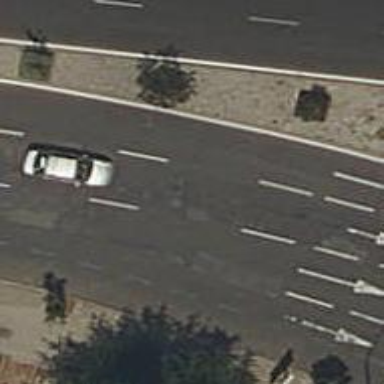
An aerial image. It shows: Tertiary road with asphalt surface.